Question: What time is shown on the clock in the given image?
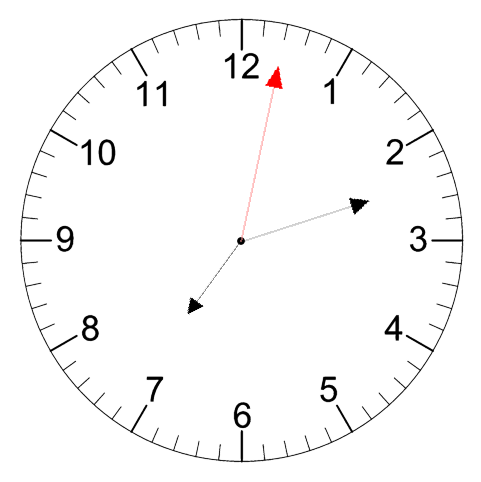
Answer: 07:12:02